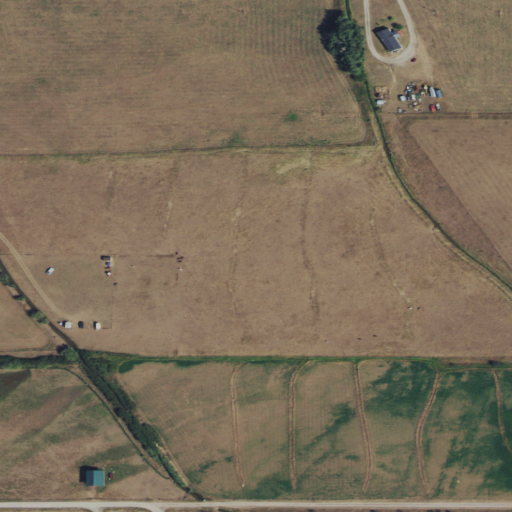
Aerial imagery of valley in Wyoming named Jensen Canyon containing cultivated crops, shrub, and open development